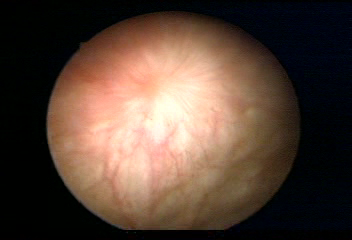
Modality: WLC
Class: Anatomical landmarks
Subclass: ResectionScar
Bladder cancer association: No
Annotated structures: Resection scar